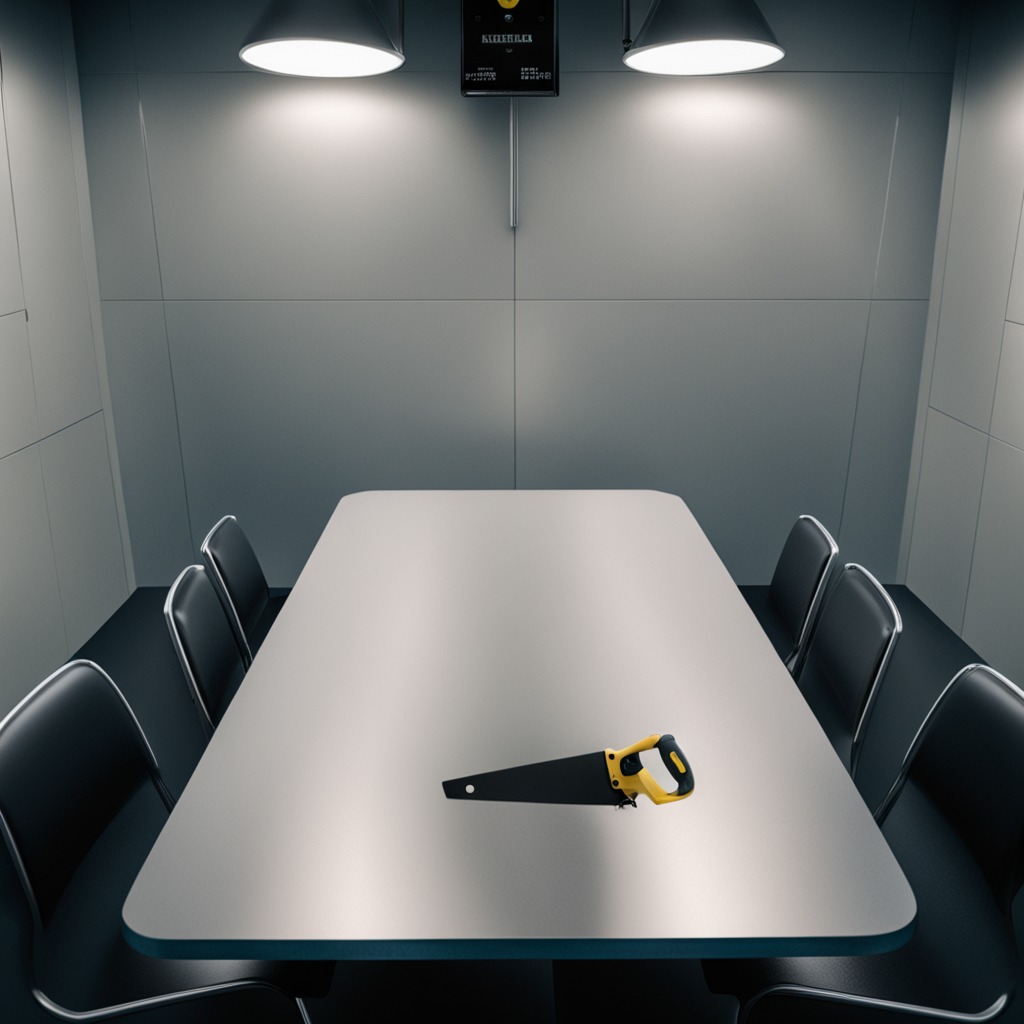
A handheld metal saw is lying on a clean empty table in a railway signal maintenance room lit by harsh overhead fluorescents photorealistic surface textures crisp shadows high dynamic range